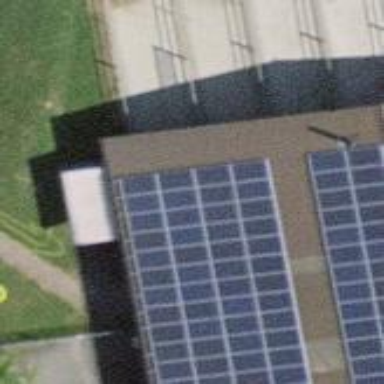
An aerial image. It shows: Solar power generator.